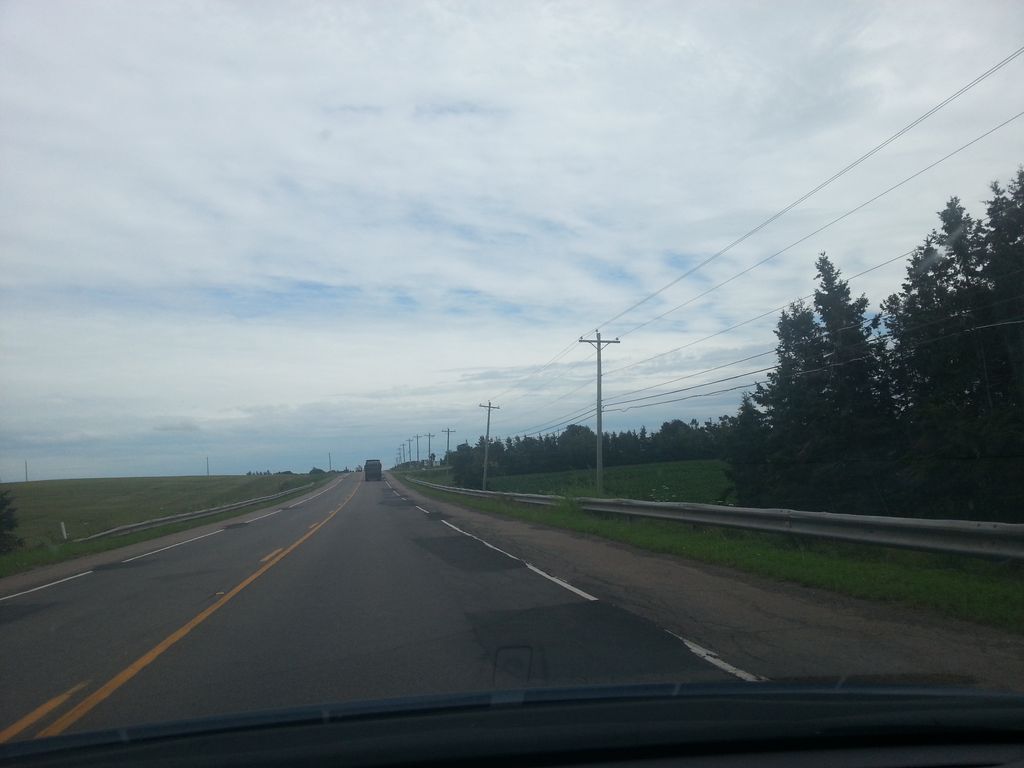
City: charlottetown